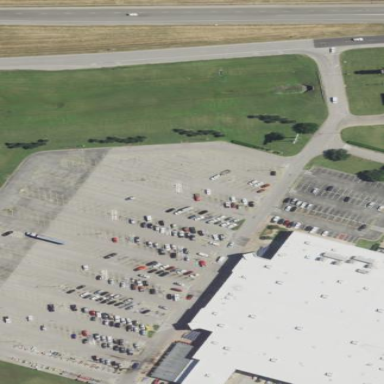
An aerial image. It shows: Retail area.